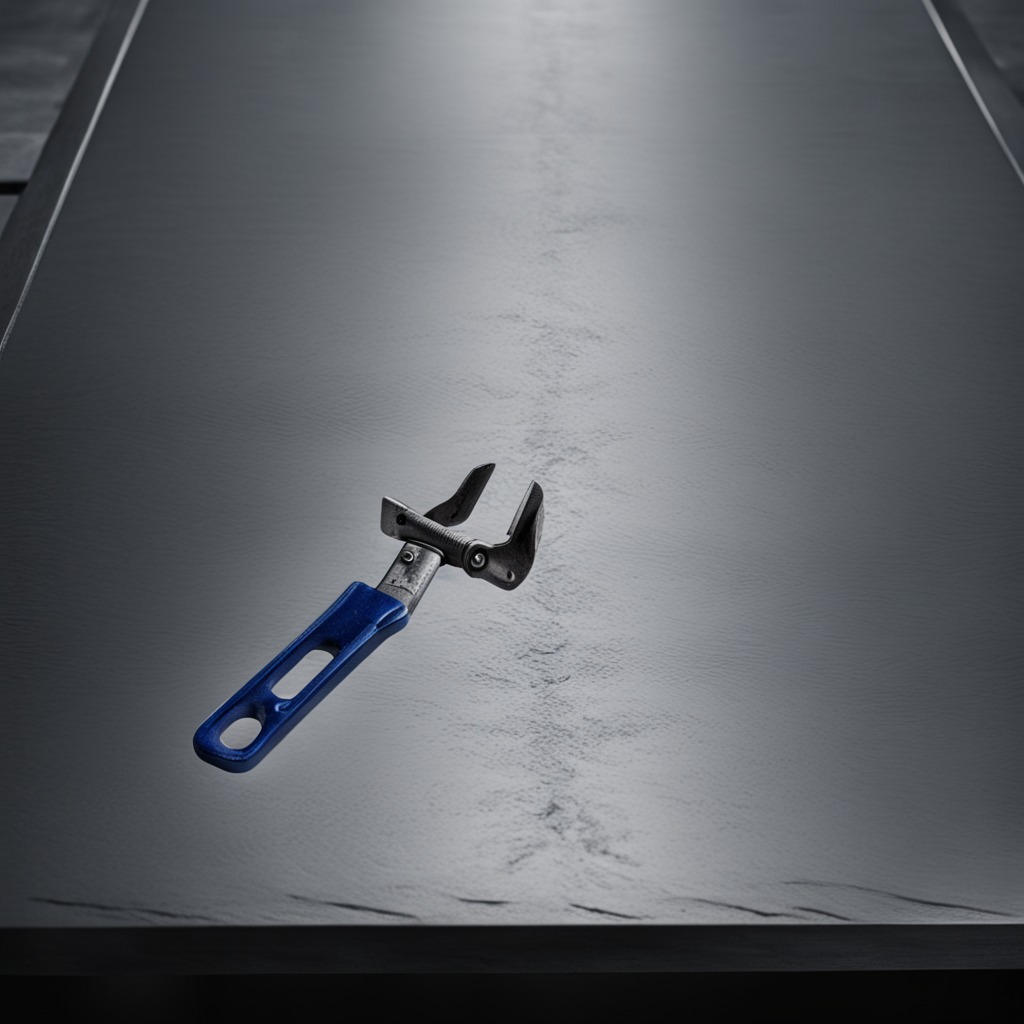
A wrench is lying on a cold steel table in a mining workshop.